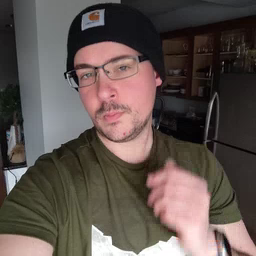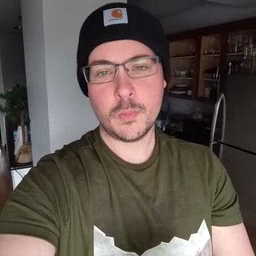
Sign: morning